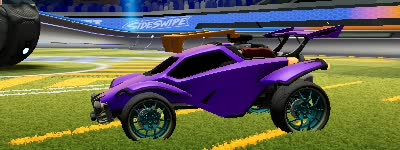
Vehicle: octane